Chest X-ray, AP view. Patient: 32 years old, sex F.
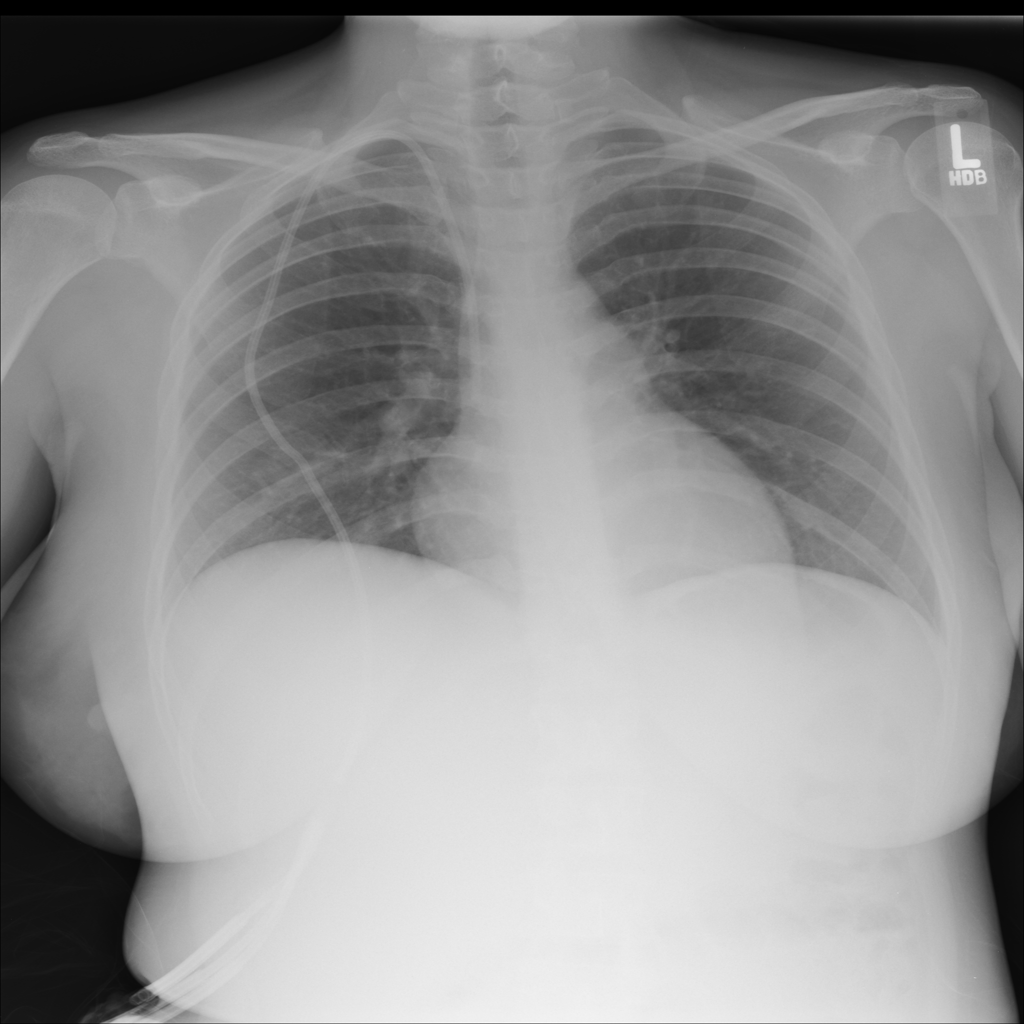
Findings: No Finding